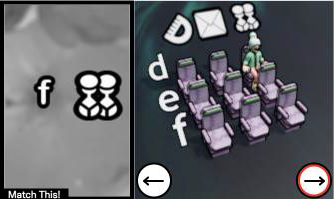
Task: seats
Answer: no